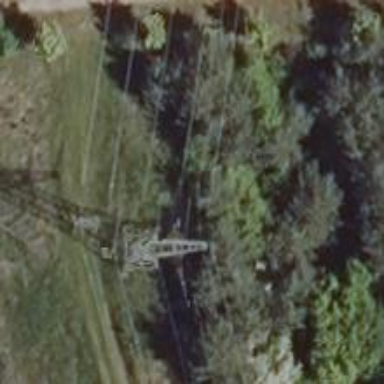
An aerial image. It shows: Power tower.